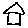
Label: house